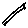
Label: line